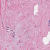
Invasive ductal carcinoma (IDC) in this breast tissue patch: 1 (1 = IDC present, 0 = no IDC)